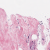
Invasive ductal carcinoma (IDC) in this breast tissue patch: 0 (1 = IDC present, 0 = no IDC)